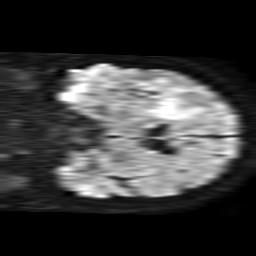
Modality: TRACE
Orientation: coronal
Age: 53
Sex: male
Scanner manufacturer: philips
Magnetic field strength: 1.5 T
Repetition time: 3.507 s
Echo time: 0.07039 s